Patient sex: M
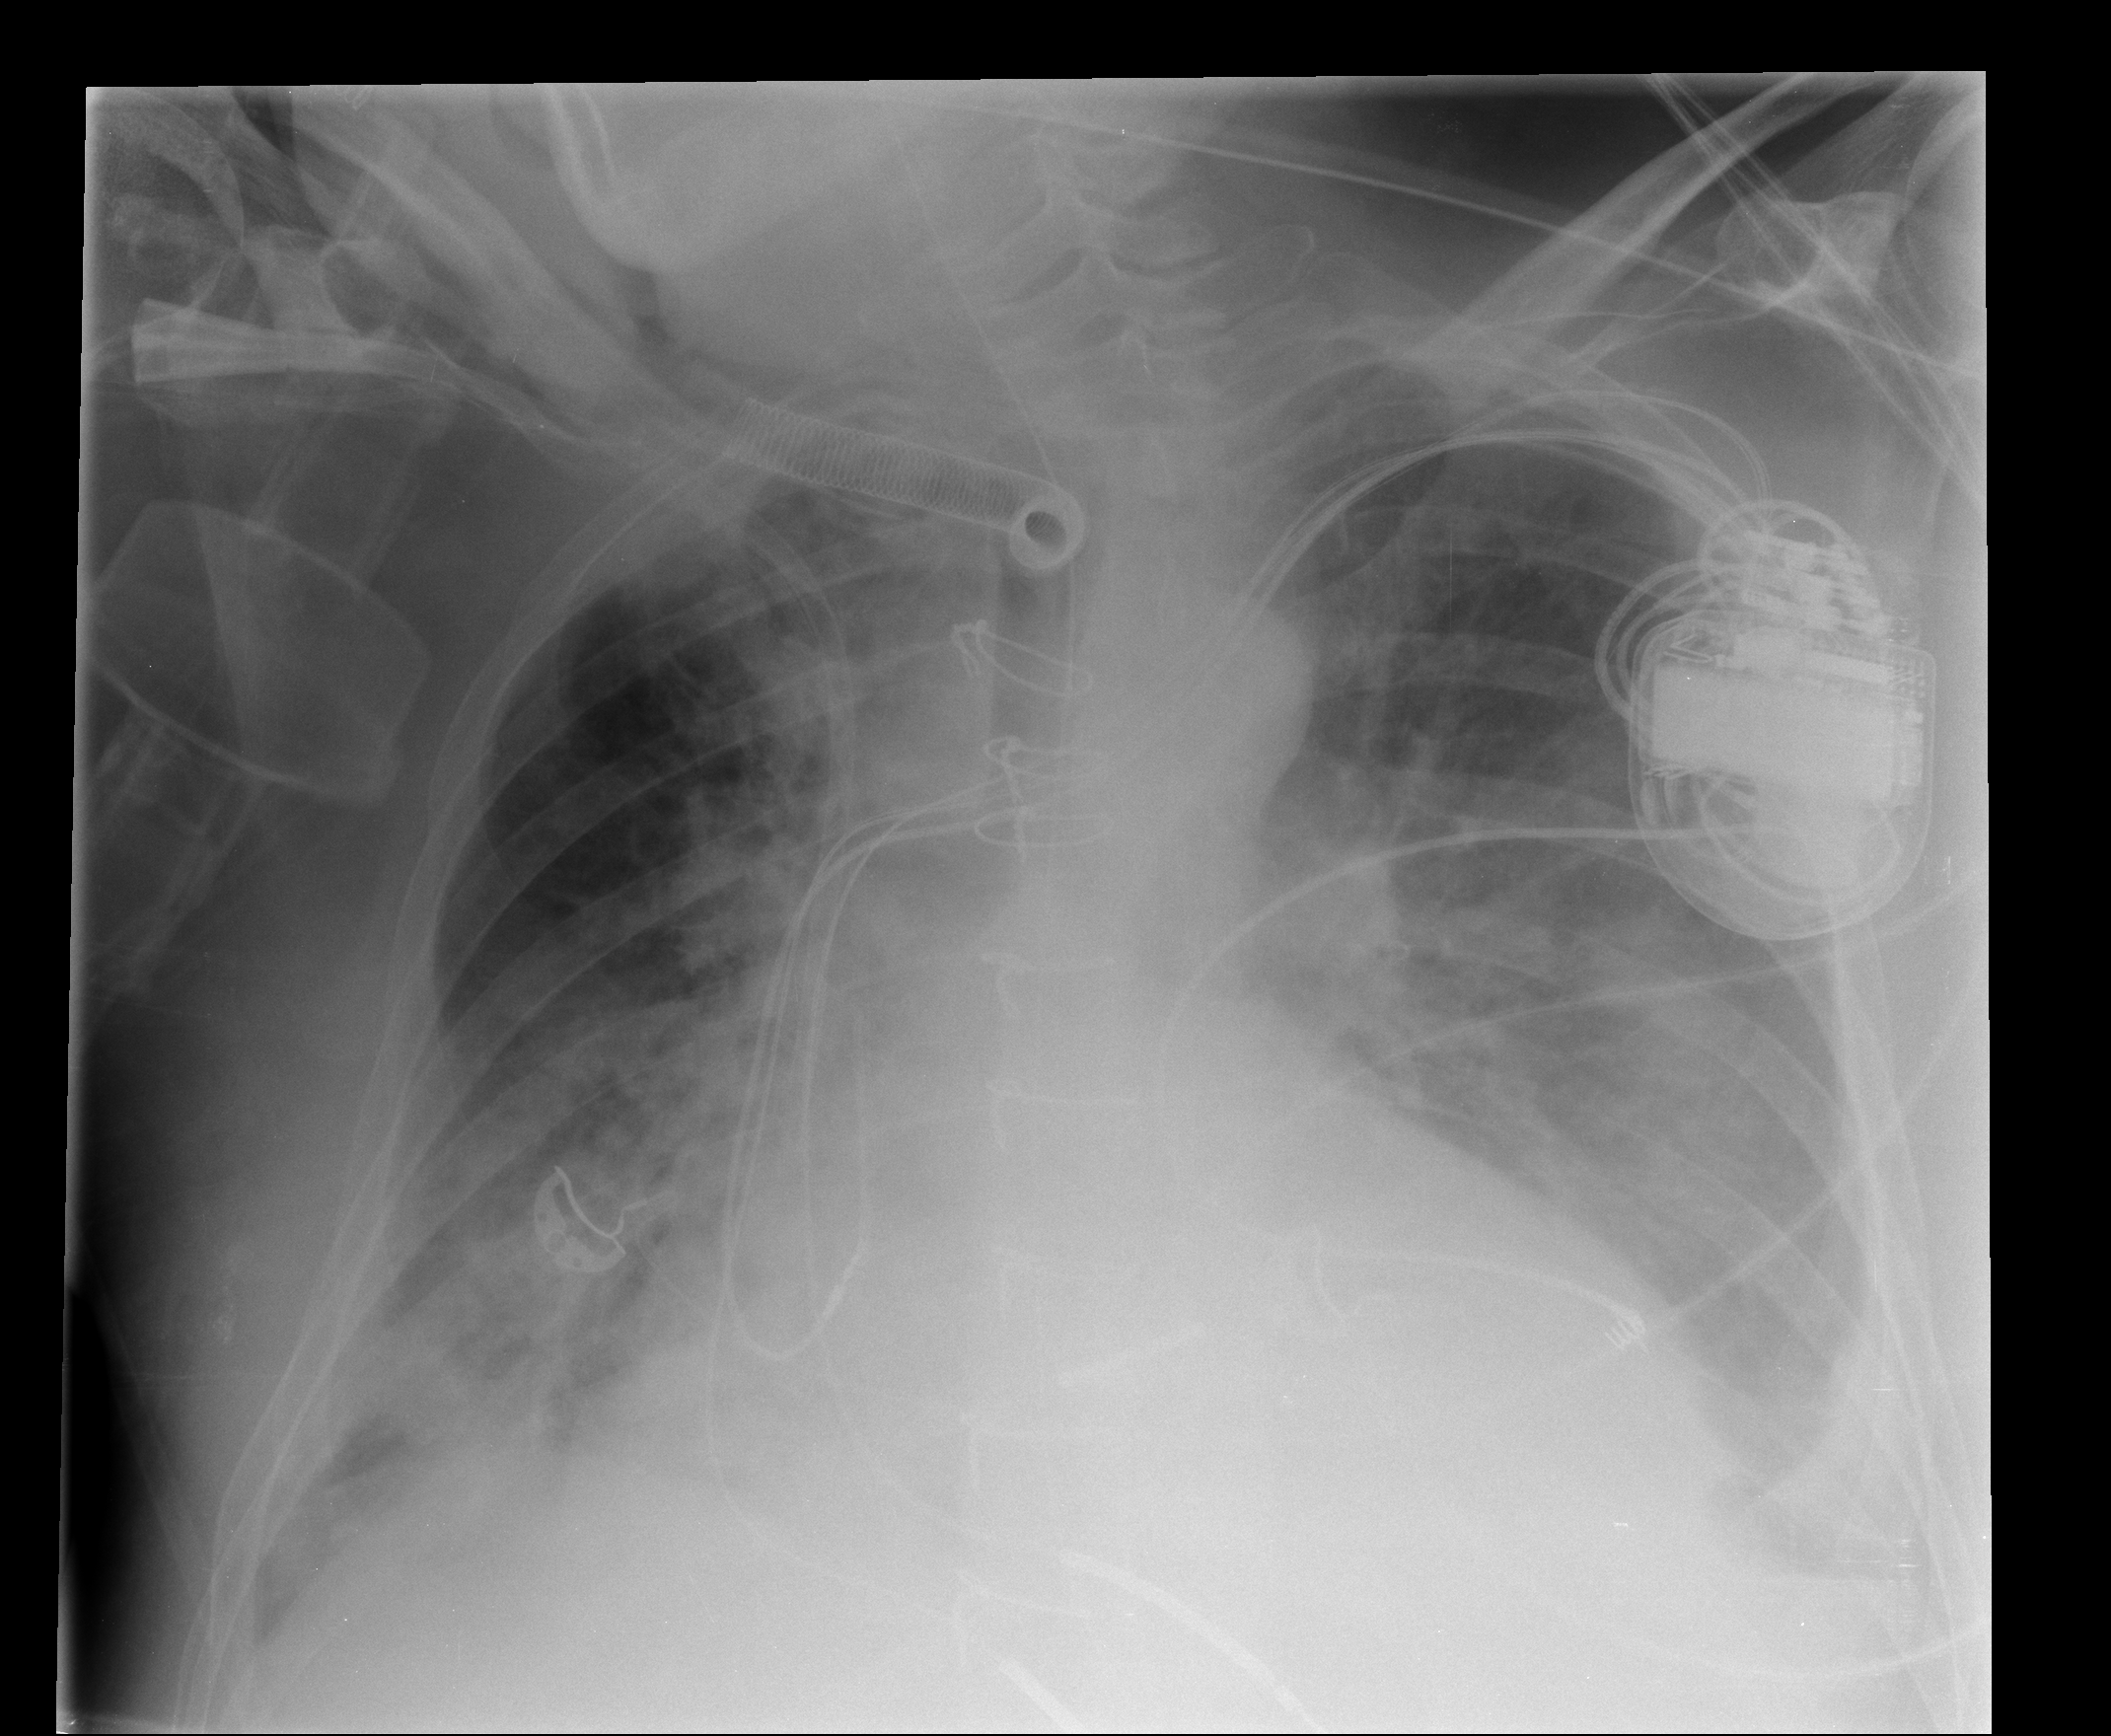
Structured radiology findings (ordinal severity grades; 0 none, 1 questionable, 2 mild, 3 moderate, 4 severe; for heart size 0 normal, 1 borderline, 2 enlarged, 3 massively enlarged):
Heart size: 3
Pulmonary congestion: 2
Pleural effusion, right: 2
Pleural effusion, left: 3
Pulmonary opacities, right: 3
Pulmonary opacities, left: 2
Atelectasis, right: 2
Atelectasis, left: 2